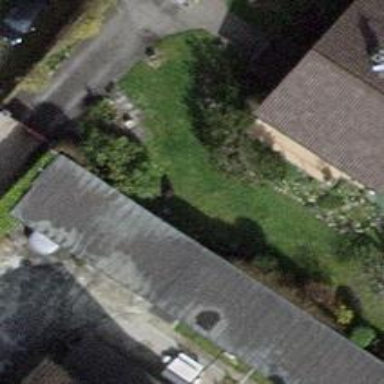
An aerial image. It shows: View of roof of building.